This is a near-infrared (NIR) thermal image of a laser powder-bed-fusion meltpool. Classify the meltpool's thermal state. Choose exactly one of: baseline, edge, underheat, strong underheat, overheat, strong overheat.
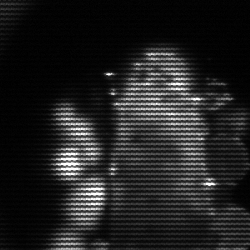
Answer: strong underheat